Question: I have a plain asp.Net page that contains a CrystalReportViewer. I use the following code to in the Page_Load method to display a report:
'''
ReportDocument report = new ReportDocument();
TableLogOnInfos crtableLogoninfos = new TableLogOnInfos();
TableLogOnInfo crtableLogoninfo = new TableLogOnInfo();
ConnectionInfo crConnectionInfo = new ConnectionInfo();
Tables CrTables;
report.Load(Server.MapPath("Reports\" + Request.Params[0]));
crConnectionInfo.ServerName = ConfigurationManager.AppSettings["ReportSQLServer"];
crConnectionInfo.DatabaseName = ConfigurationManager.AppSettings["ReportSQLDatabase"];
crConnectionInfo.UserID = ConfigurationManager.AppSettings["ReportSQLUsername"];
crConnectionInfo.Password = ConfigurationManager.AppSettings["ReportSQLPassword"];
CrTables = report.Database.Tables;
foreach (CrystalDecisions.CrystalReports.Engine.Table CrTable in CrTables)
{
crtableLogoninfo = CrTable.LogOnInfo;
crtableLogoninfo.ConnectionInfo = crConnectionInfo;
CrTable.ApplyLogOnInfo(crtableLogoninfo);
}
Session["Report"] = report;
rptViewer.ReportSource = report;
rptViewer.RefreshReport();
'''
However, no matter what report I load, it displays as follows:

When I use the exact same logic in a WinForms app to populate a CrystalReportsViewer there, the report displays as expected.
Please advise as to what I am missing in the asp.net web form to make the report display correctly.
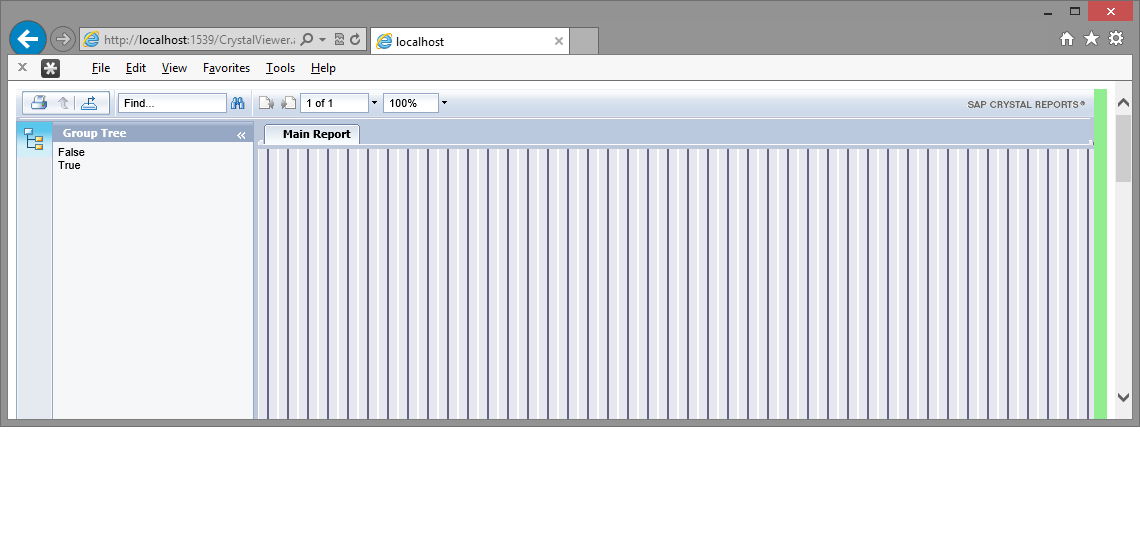
Answer: I have same issue in IE10,Vertical stripes are displaying instead of data in reportviewer in IE10 browser mode.
Solution is to switch everything is working fine